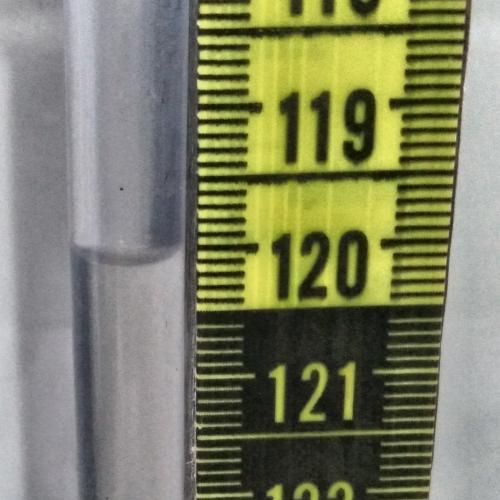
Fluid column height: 120.1 cm